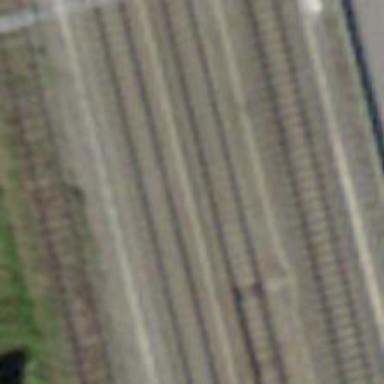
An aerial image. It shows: Railway track with contact lines for electrification.